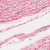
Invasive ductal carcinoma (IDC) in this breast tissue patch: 0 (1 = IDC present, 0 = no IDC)